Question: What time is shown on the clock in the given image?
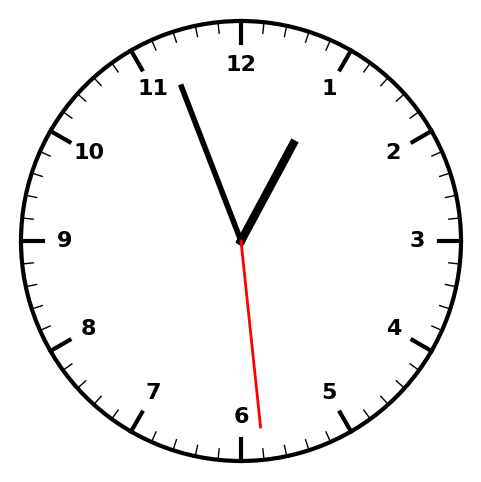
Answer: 12:56:29